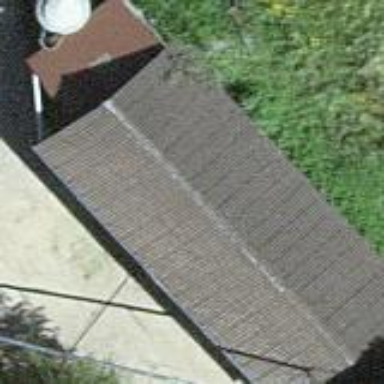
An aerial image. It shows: Rural barn.